【题型】证明题　【知识点】立体几何　【难度】medium
如图, 在四棱锥 \(O-ABCD\) 中, 底面 \(ABCD\) 是矩形, 其中 \(AB=1\), \(AD=2\), \(OA \perp\) 底面 \(ABCD\), \(OA=2\), \(M\) 为 \(OA\) 的中点, \(N\) 为 \(BC\) 的中点.

\noindent
(1) 证明：直线 \(MN \parallel\) 平面 \(OCD\);

\noindent
(2) 求点 \(B\) 到平面 \(OCD\) 的距离.
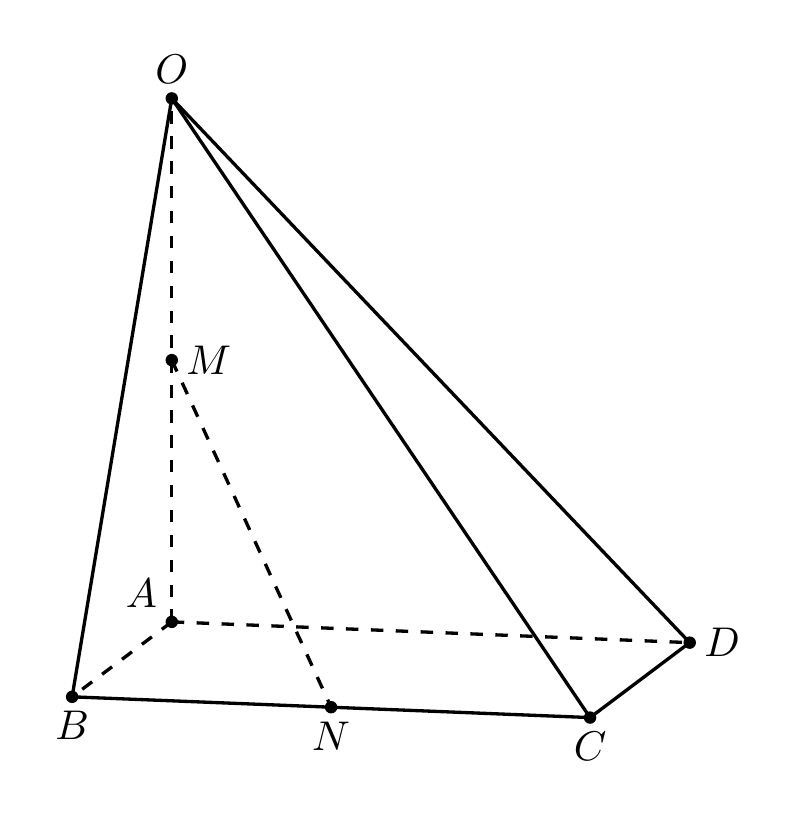
【解答】
【详解】（1）证明：

\noindent
如上图, 取 \(AD\) 中点 \(P\), 连接 \(MP\)、\(NP\),

\noindent
\(\because M\) 为 \(OA\) 的中点, \(N\) 为 \(BC\) 的中点, \(P\) 为 \(AD\) 的中点,

\noindent
\(\therefore\) 在矩形 \(ABCD\) 中 \(NP \parallel CD\), 在 \(\triangle OAD\) 中 \(MP \parallel OD\),

\noindent
又 \(\because CD \subset\) 平面 \(OCD\), \(OD \subset\) 平面 \(OCD\), \(NP \not\subset\) 平面 \(OCD\), \(MP \not\subset\) 平面 \(OCD\),

\noindent
\(\therefore NP \parallel\) 平面 \(OCD\), \(MP \parallel\) 平面 \(OCD\),

\noindent
又 \(\because NP \subset\) 平面 \(MNP\), \(MP \subset\) 平面 \(MNP\), \(NP \cap MP = P\),

\noindent
\(\therefore\) 平面 \(MNP \parallel\) 平面 \(OCD\),

\noindent
又 \(\because MN \subset\) 平面 \(MNP\), \(\therefore MN \parallel\) 平面 \(OCD\).

\noindent
（2）解：

\noindent
如上图, 连接 \(BD\), 由题意, \(AB=1\), \(AD=2\), \(OA=2\),

\noindent
\(\because OA \perp\) 底面 \(ABCD\), \(AD \subset\) 平面 \(ABCD\), \(CD \subset\) 平面 \(ABCD\),

\noindent
\(\therefore OA \perp AD\), 则 \(\triangle OAD\) 是等腰直角三角形, \(OA \perp CD\)

\noindent
\(\therefore OD = \sqrt{AD^2 + OA^2} = 2\sqrt{2}\),

\noindent
\(\because\) 矩形 \(ABCD\) 中 \(AD \perp CD\), \(AD \cap OA = A\), \(AD \subset\) 平面 \(OAD\), \(OA \subset\) 平面 \(OAD\),

\noindent
\(\therefore CD \perp\) 平面 \(OAD\), 又 \(\because OD \subset\) 平面 \(OAD\),

\noindent
\(\therefore CD \perp OD\), 则 \(\triangle OCD\) 是直角三角形, \(CD = AB = 1\),

\noindent
\(\therefore S_{\triangle OCD} = \frac{1}{2} \times CD \times OD = \frac{1}{2} \times 1 \times 2\sqrt{2} = \sqrt{2}\).

\noindent
\(\because OA \perp\) 底面 \(ABCD\), \(\therefore OA\) 是三棱锥 \(O-BCD\) 的高.

\noindent
\(\because\) 底面 \(ABCD\) 是矩形, \(\therefore S_{\triangle BCD} = \frac{1}{2} \times CD \times BC = \frac{1}{2} \times 1 \times 2 = 1\).

\noindent
\(\because\) 点 \(B\) 到平面 \(OCD\) 的距离就是三棱锥 \(B-OCD\) 的高 \(h\),

\noindent
\(\therefore\) 由 \(V_{O-BCD} = V_{B-OCD}\) 得: \(\frac{1}{3} \times OA \times S_{\triangle BCD} = \frac{1}{3} \times h \times S_{\triangle OCD}\),

\noindent
即 \(\frac{1}{3} \times 2 \times 1 = \frac{1}{3} \times h \times \sqrt{2}\), 解得: \(h = \sqrt{2}\),

\noindent
即点 \(B\) 到平面 \(OCD\) 的距离为 \(\sqrt{2}\).
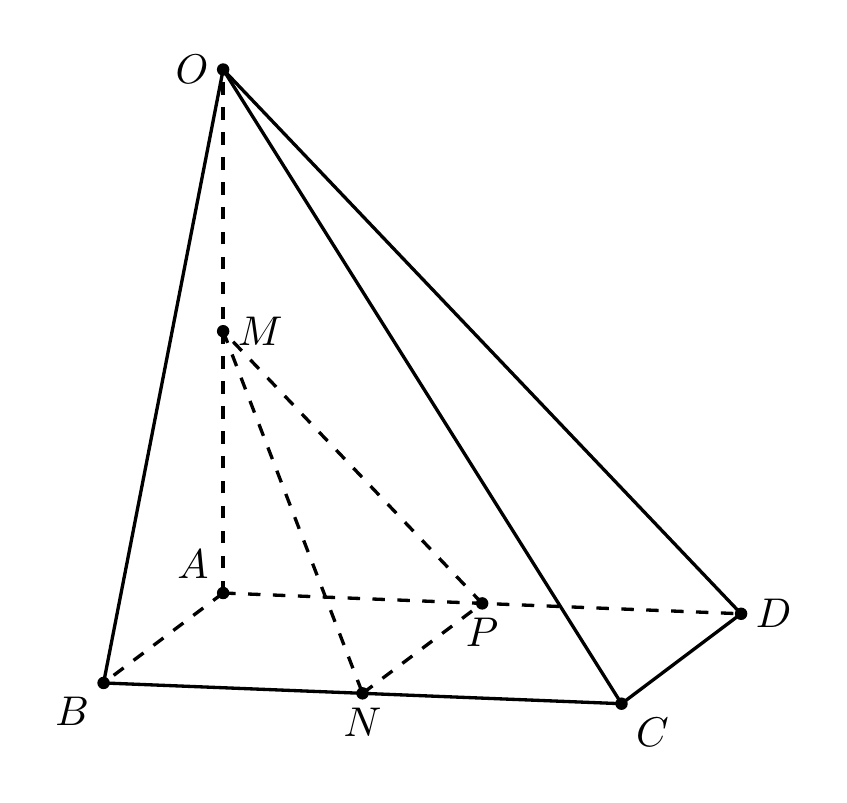
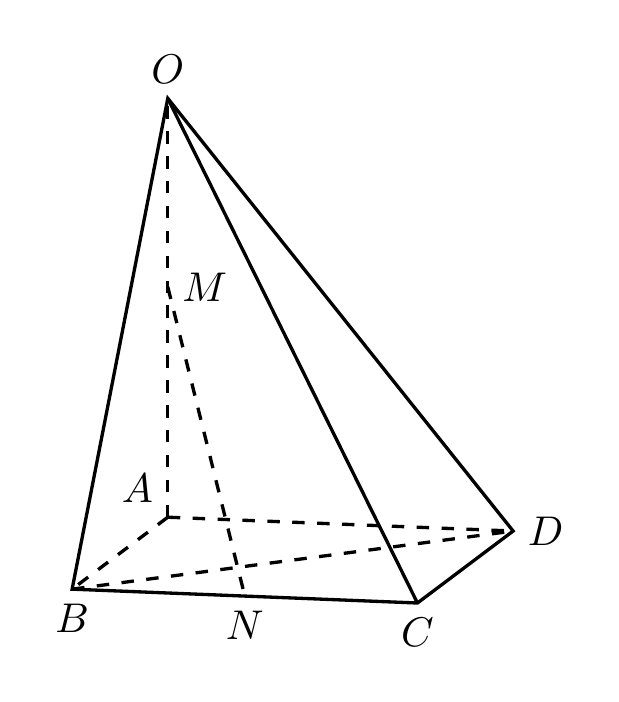